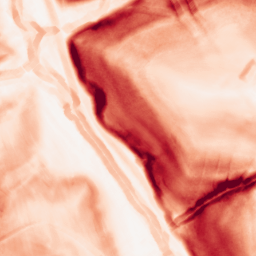
Category: morphological
Decomposition family: morphological_gradient
Decomposition parameters: size: 5
shape: diamond
Upsampling method: linear_exact
Upsampling parameters: scale: 4
Upsampling scale: 4